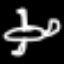
Label: airplane